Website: crate-barrel
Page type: billing-address
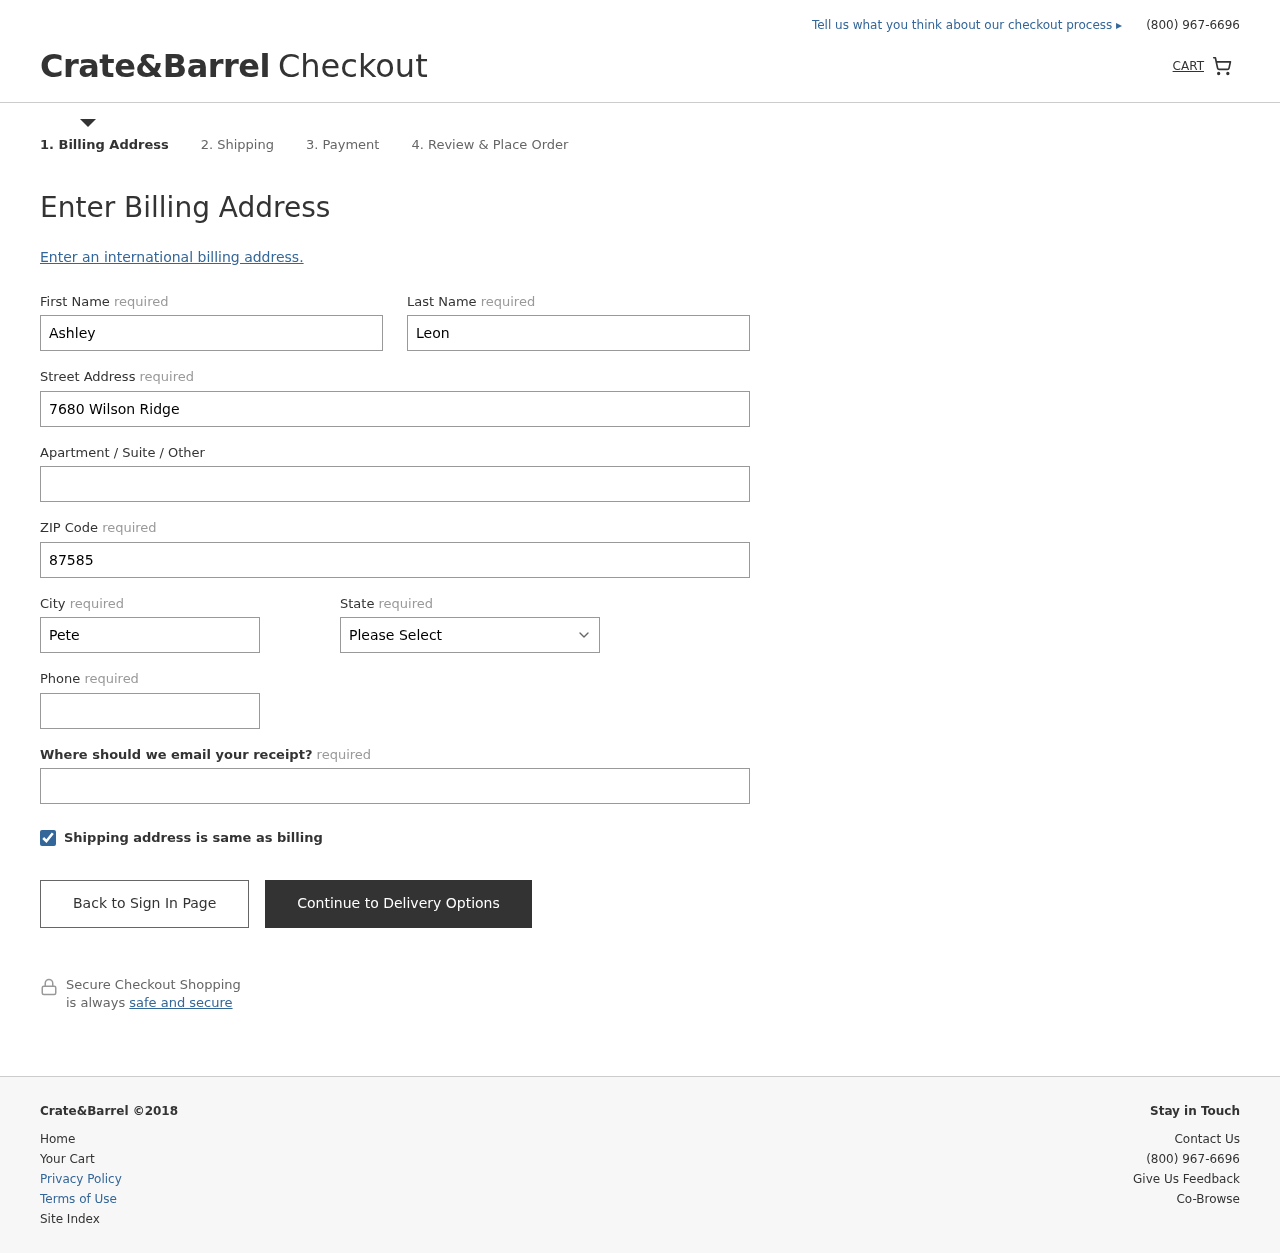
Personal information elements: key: PII_STATE
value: Florida
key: PII_FIRSTNAME
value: Ashley
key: PII_LASTNAME
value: Leon
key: PII_STREET
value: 7680 Wilson Ridge
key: PII_POSTCODE
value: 87585
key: PII_CITY
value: Peterton
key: PII_PHONE
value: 6274728342
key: PII_EMAIL
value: ashleyleon@gmail.com